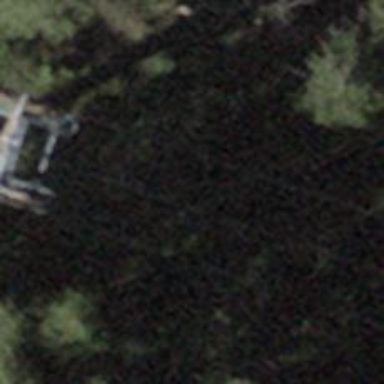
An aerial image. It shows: Pylon for aerialway.